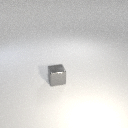
small gray metal cube